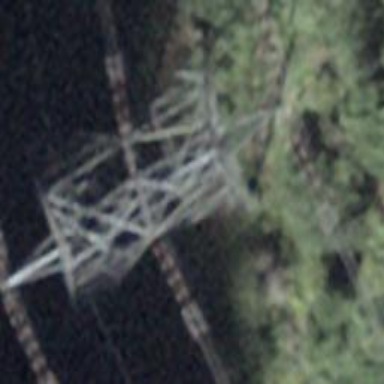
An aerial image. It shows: Towering power structure.